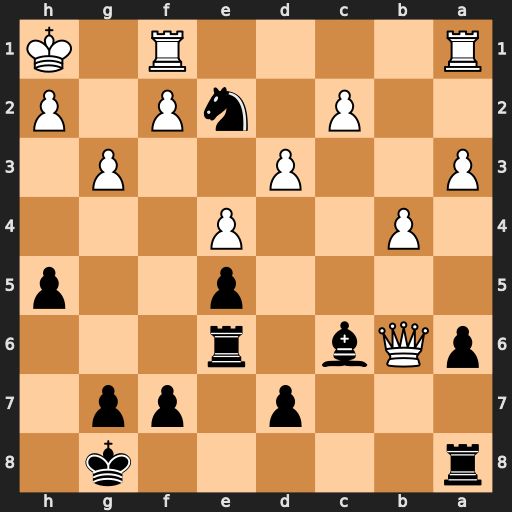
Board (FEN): r5k1/3p1pp1/pQb1r3/4p2p/1P2P3/P2P2P1/2P1nP1P/R4R1K
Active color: b
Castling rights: -
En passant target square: -
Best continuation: Bxe4+ dxe4 Rxb6